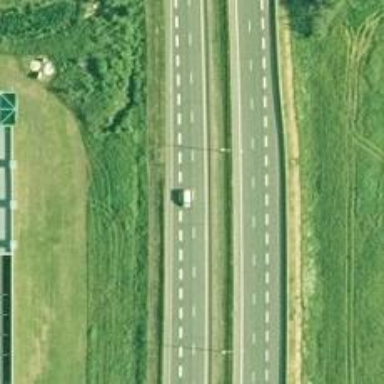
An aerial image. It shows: Motorway junction.